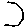
Label: hexagon